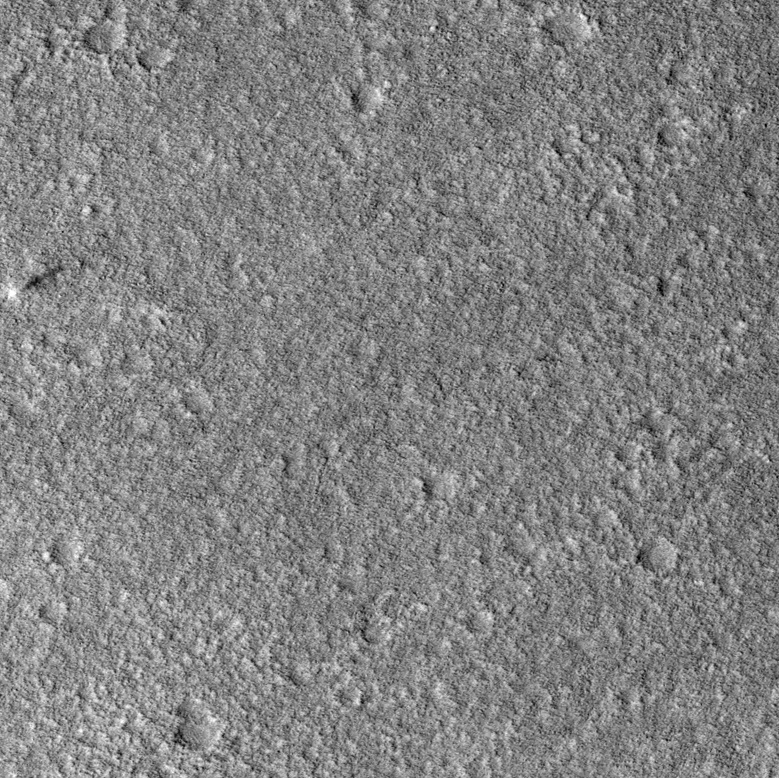
Label: dustdevil